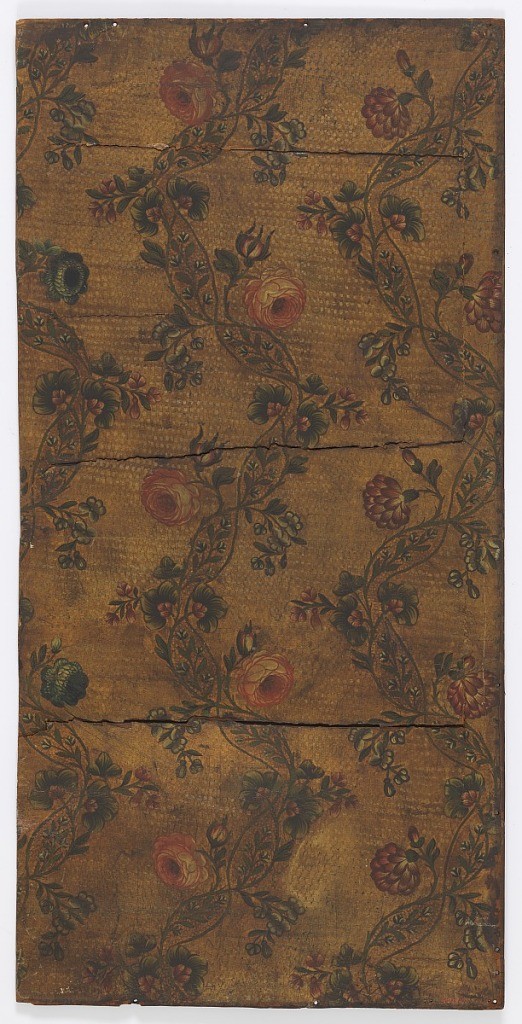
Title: Sidewall
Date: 1750
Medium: leather, silvered, varnished and painted
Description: Vining floral design on textured ground.